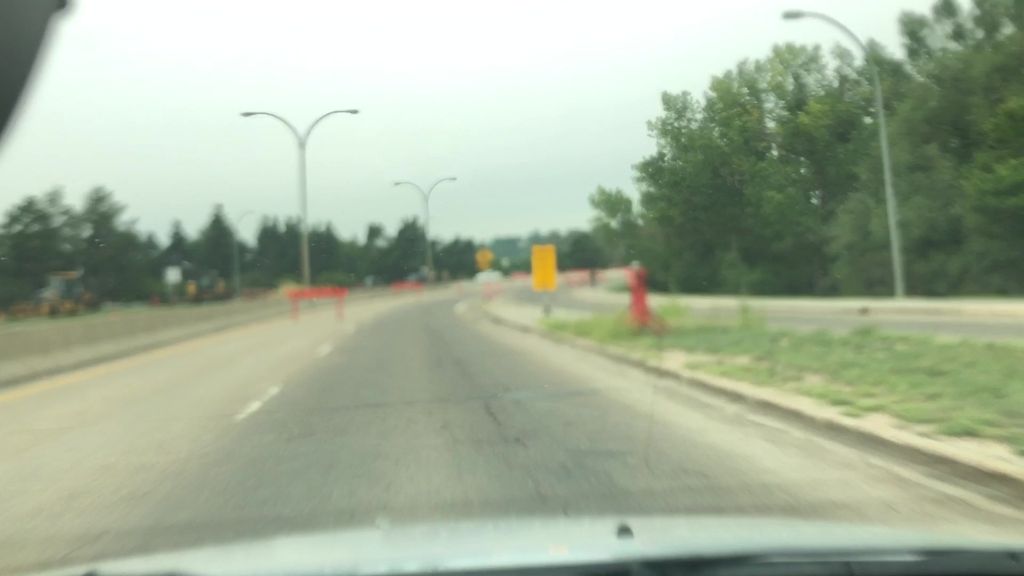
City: edmonton